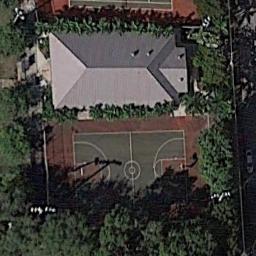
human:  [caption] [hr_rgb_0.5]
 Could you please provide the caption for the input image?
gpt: There is a basketball court surrounded by many trees next to a house .

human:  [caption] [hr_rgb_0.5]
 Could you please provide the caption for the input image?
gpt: The basketball court is covered with trees .

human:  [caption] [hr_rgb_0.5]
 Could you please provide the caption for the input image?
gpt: Behind the building is the basketball court,Surrounded by some trees .

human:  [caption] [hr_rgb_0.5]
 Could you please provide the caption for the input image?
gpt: Two basketball courts surrounded by some trees and a building between them .

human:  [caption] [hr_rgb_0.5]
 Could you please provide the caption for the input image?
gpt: Many trees are around the basketball court .